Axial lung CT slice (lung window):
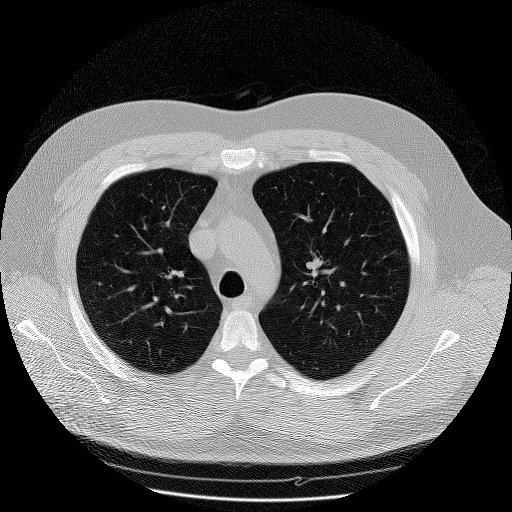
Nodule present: no